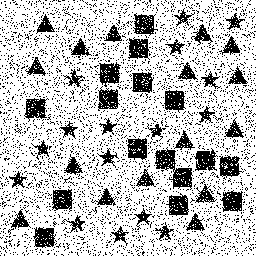
Squares: 16
Triangles: 16
Stars: 16
Total shapes: 48